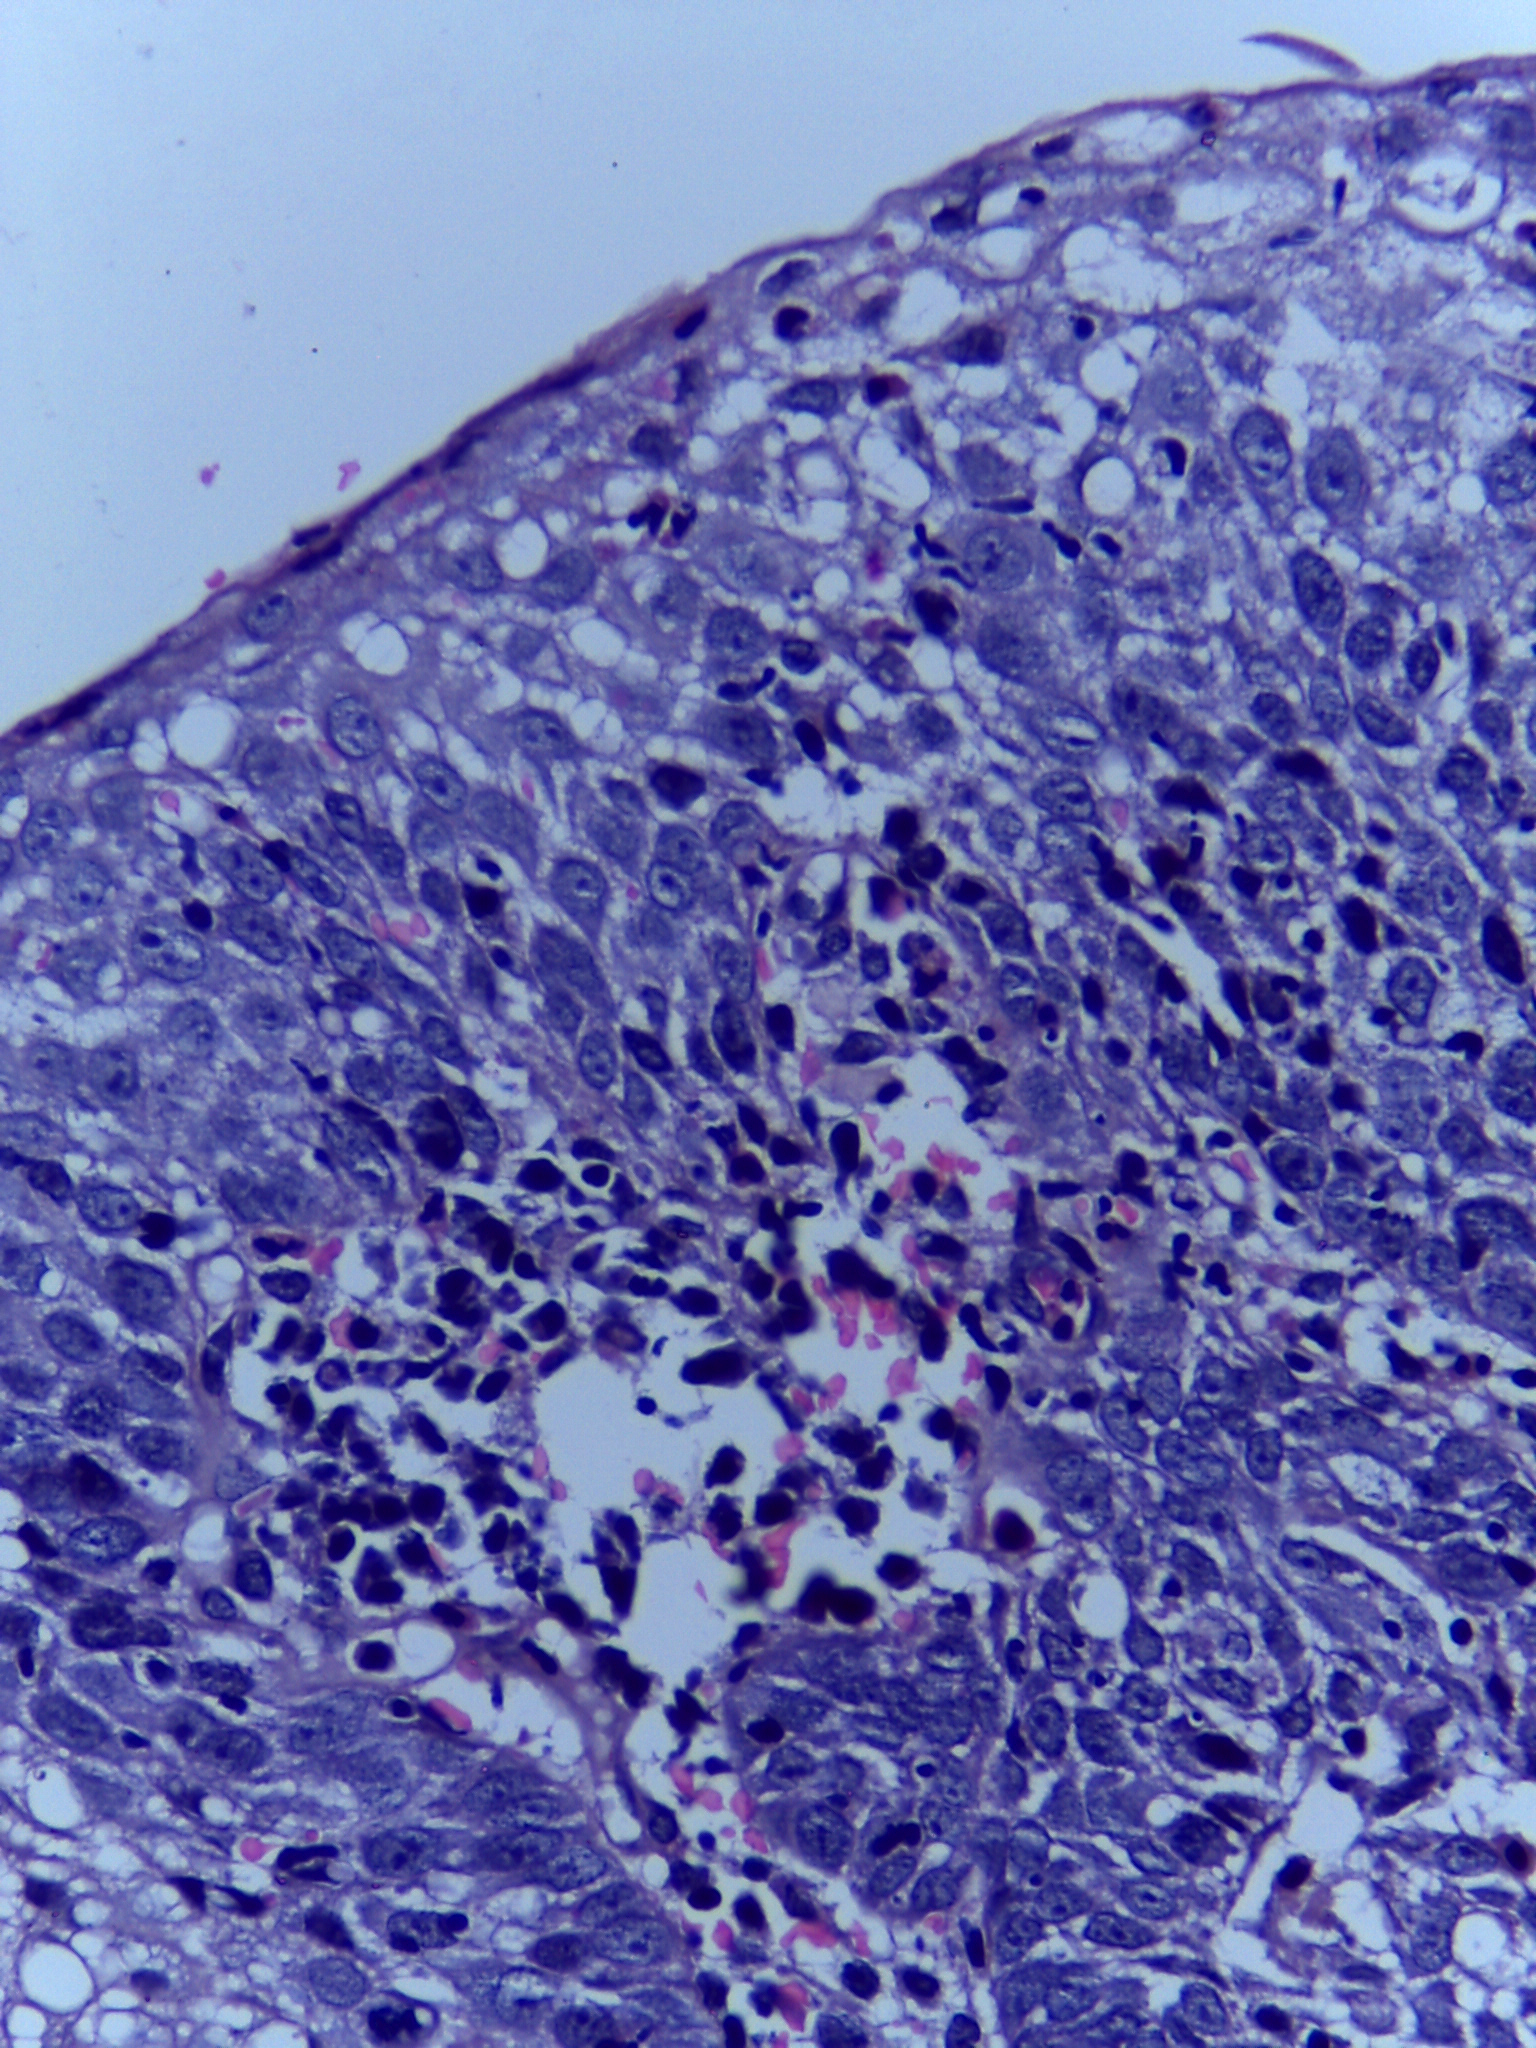
Diagnosis: OSCC